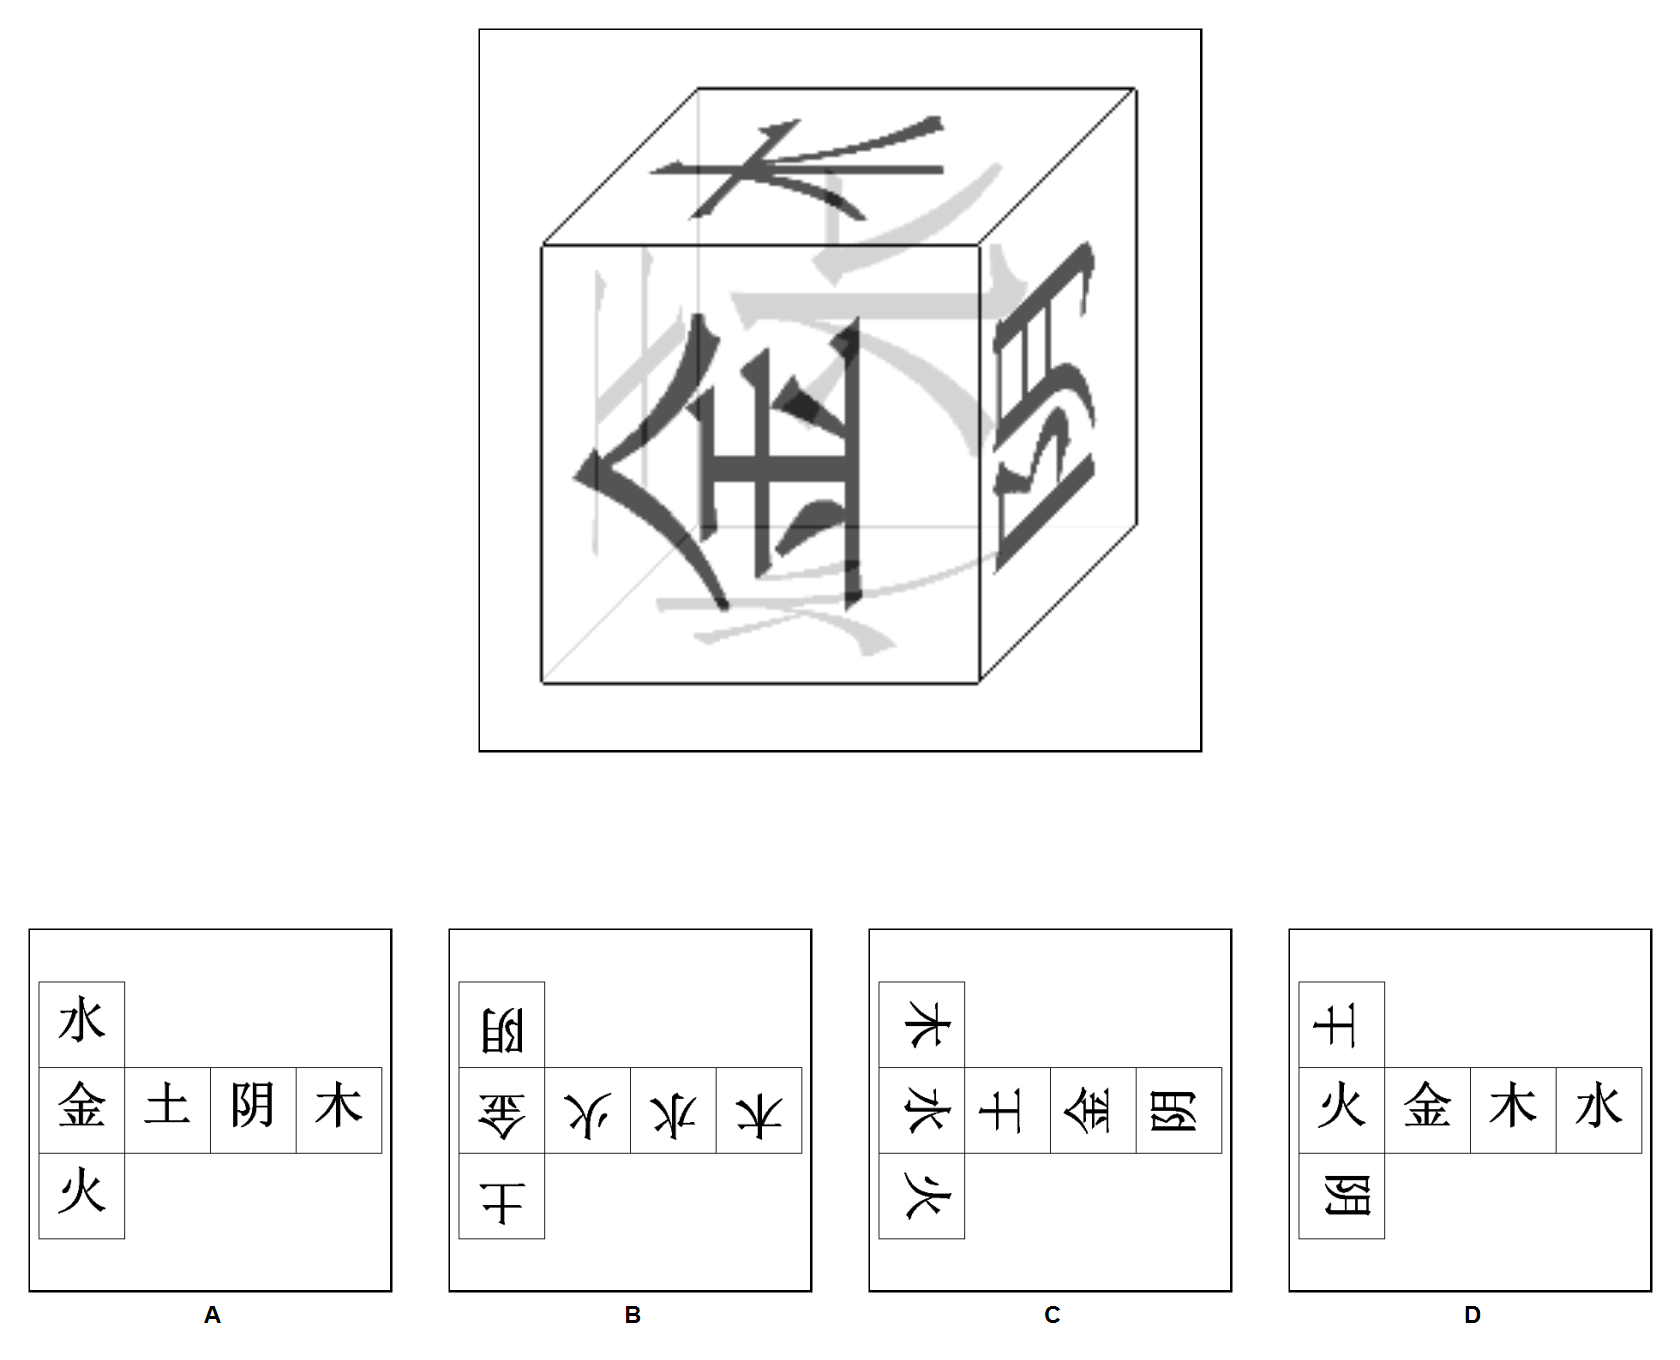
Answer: A